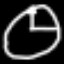
Label: clock